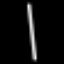
Label: leaf